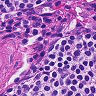
Metastatic tissue present: no